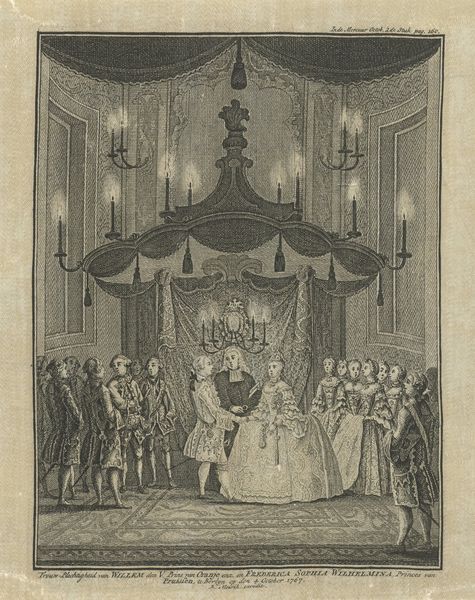
Titel: Huwelijk van Willem V en Wilhelmina van Pruisen
Standort: Amsterdam
Institution: Rijksmuseum
Schlagwörter: frauen, menschen, damen, frankreich, frisur, männer, skizze, zeichnung, zimmer, personen, beine, zopf, kerzen, leuchter, buch, druck, schwarzweiss, napoleon, festlich, baldachin, hochzeit, rokokko, versailles, wandtäfelung, buchblatt, teppig